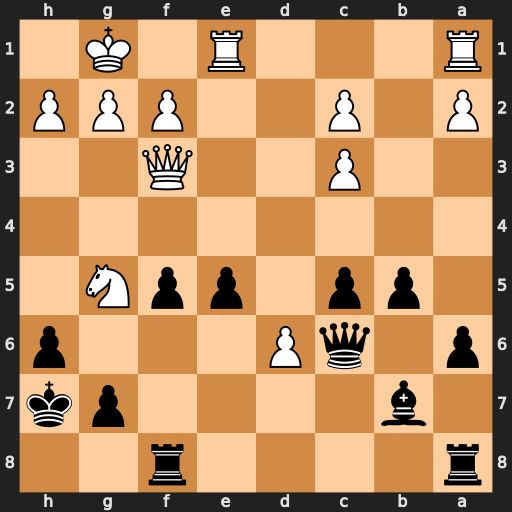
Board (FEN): r4r2/1b4pk/p1qP3p/1pp1ppN1/8/2P2Q2/P1P2PPP/R3R1K1
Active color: b
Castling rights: -
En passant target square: -
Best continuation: hxg5 Qxc6 Bxc6